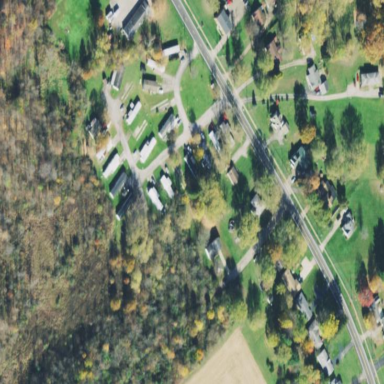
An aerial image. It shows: Residential area known as trailer park.